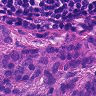
Metastatic tissue present: yes